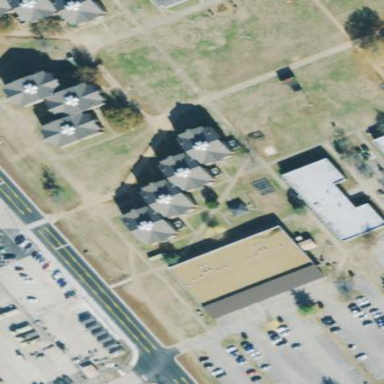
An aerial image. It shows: Building serving as apartments or military barracks.